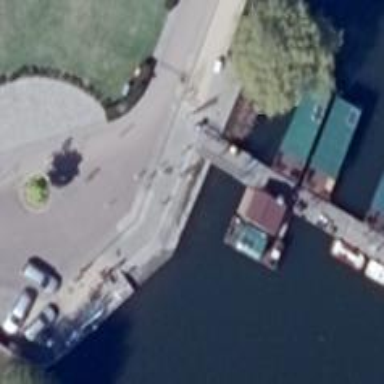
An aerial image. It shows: Man-made pier.